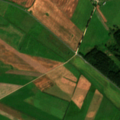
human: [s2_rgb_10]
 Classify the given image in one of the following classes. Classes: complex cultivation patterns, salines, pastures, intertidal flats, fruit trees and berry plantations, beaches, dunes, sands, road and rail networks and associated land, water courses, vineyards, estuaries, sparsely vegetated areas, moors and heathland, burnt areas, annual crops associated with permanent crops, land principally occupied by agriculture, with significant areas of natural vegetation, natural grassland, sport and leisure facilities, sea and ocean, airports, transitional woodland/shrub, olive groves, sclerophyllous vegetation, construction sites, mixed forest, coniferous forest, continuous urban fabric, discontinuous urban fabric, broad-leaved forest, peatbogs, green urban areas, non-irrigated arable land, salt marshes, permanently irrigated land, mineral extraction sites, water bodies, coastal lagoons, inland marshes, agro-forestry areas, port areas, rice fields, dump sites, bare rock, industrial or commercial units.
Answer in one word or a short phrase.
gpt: discontinuous urban fabric, non-irrigated arable land, pastures, mixed forest